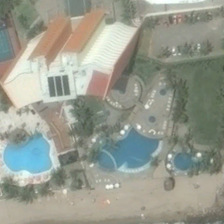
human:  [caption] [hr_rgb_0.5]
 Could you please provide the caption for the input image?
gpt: several buildings with swimming pools and some green plants are near a beach .

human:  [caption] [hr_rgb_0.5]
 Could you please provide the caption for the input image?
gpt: several buildings with swimming pools and some green plants are near a beach .

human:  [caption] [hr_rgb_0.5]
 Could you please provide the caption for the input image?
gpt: several buildings with swimming pools and some green plants are near a beach .

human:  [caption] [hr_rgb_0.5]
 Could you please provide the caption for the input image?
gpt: several buildings with swimming pools and some green plants are near a beach .

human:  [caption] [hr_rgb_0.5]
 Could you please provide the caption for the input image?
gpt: several buildings with swimming pools and some green plants are near a beach .